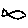
Label: fish